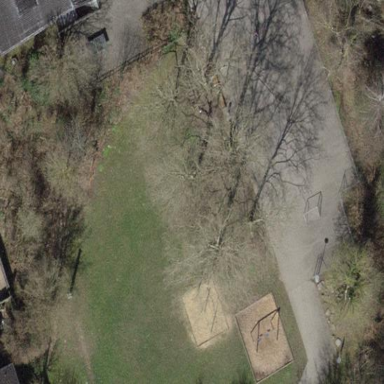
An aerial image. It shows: Playground area for leisure land.